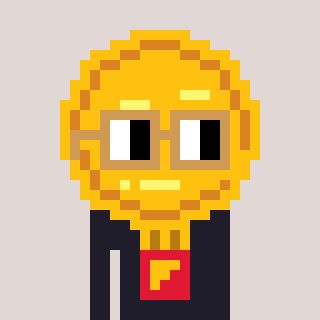
a pixel art character with square brown glasses, a medal-shaped head and a grayscale-colored body on a warm background